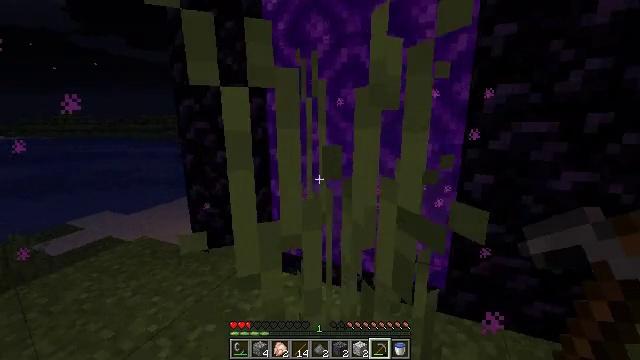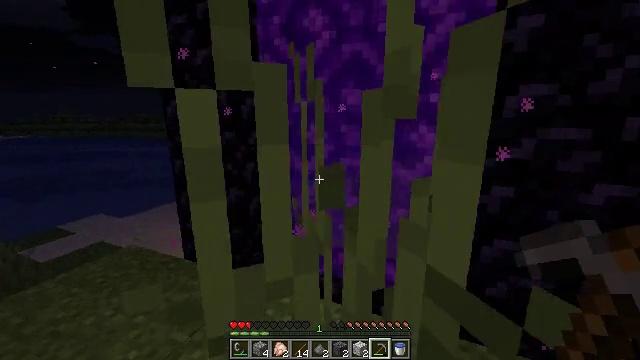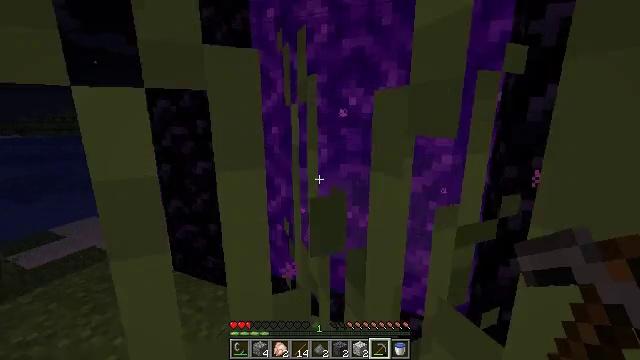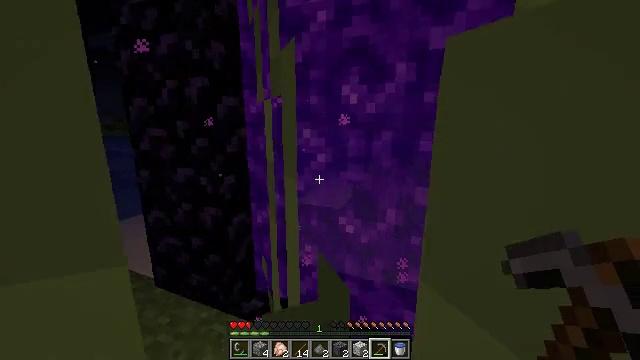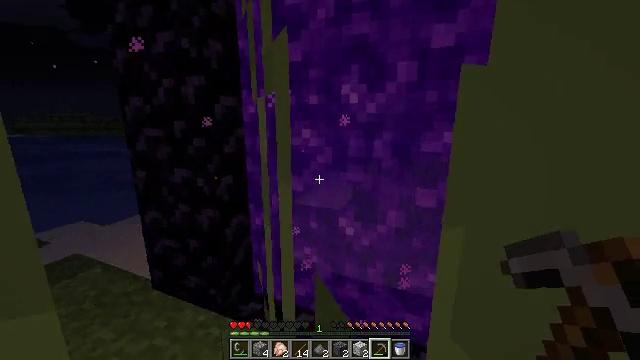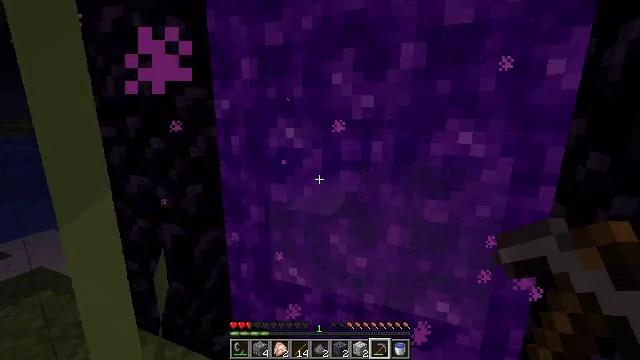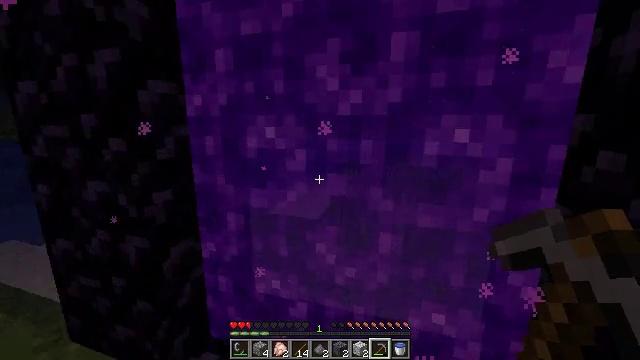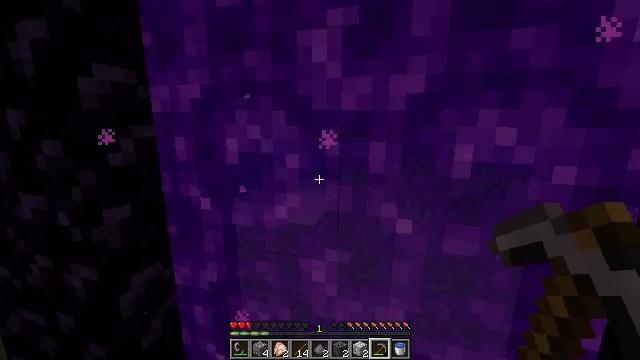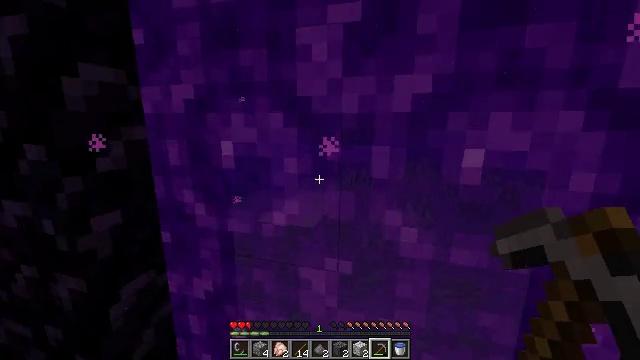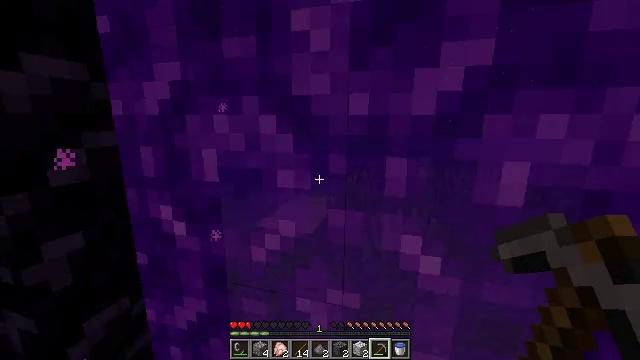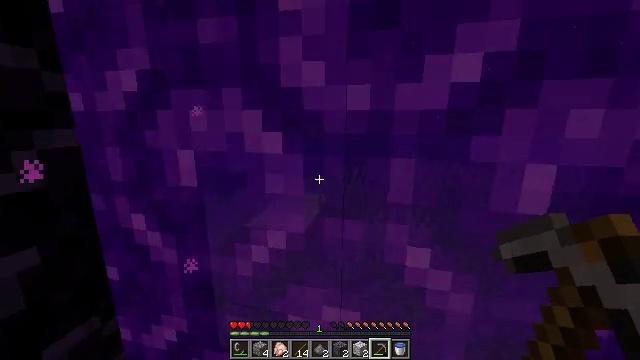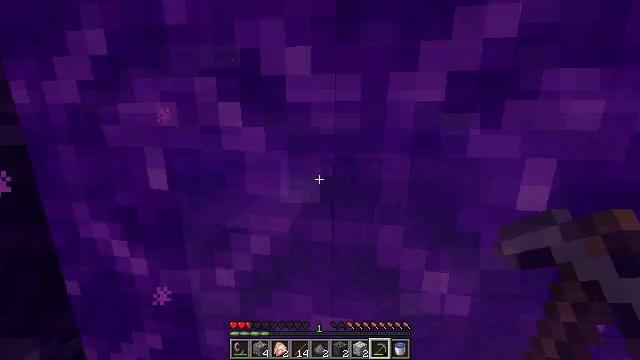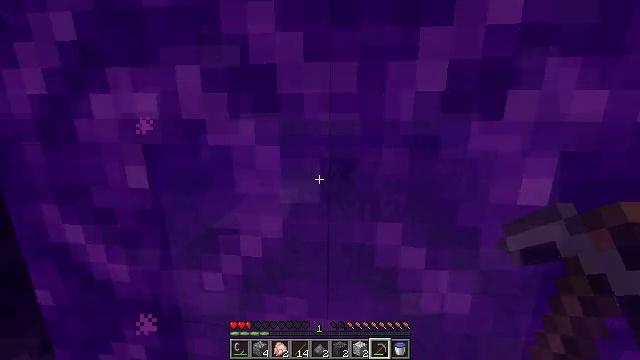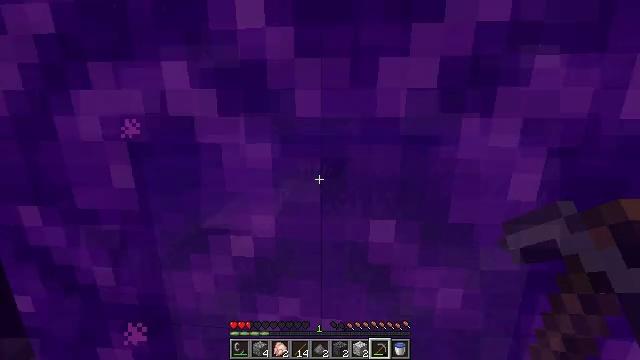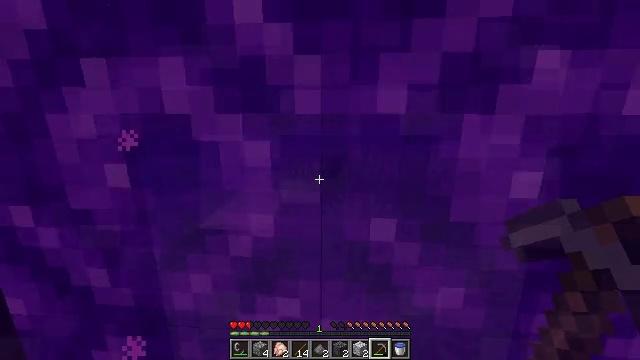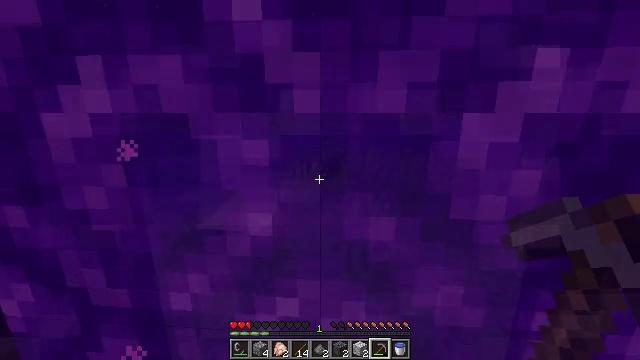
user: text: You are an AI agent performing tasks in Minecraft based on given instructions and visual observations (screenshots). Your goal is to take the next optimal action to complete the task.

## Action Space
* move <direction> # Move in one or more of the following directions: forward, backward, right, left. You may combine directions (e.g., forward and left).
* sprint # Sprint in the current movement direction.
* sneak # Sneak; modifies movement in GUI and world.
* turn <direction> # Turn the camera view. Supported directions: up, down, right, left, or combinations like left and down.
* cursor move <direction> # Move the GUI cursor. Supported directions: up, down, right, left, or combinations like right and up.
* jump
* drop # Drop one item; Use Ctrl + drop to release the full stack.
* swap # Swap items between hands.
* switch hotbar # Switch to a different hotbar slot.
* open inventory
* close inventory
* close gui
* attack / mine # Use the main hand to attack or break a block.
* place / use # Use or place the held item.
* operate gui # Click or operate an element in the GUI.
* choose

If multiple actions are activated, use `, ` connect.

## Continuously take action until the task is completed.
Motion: motion action
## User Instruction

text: Collect basalt for building.
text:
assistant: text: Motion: move forward
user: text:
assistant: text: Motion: move forward
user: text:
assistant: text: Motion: move forward
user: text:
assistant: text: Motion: move forward
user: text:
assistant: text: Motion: move forward, turn right
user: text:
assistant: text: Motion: move forward, turn right
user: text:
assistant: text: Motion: move forward
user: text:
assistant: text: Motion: move forward
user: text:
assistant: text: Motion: no_op
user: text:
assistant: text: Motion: turn right
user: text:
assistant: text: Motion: turn right
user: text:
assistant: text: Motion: turn right
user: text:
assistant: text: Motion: turn right
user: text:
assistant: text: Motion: no_op
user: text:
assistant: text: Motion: no_op
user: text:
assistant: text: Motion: no_op
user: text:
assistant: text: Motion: turn right
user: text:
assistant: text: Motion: turn right
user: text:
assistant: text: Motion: turn right
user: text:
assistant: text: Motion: no_op
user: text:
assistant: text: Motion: no_op
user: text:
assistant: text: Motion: no_op
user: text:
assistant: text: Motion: no_op
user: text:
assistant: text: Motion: no_op
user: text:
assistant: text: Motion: no_op
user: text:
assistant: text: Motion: no_op
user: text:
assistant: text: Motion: no_op
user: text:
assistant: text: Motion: no_op
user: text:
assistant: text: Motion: no_op
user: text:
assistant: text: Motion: no_op